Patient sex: M
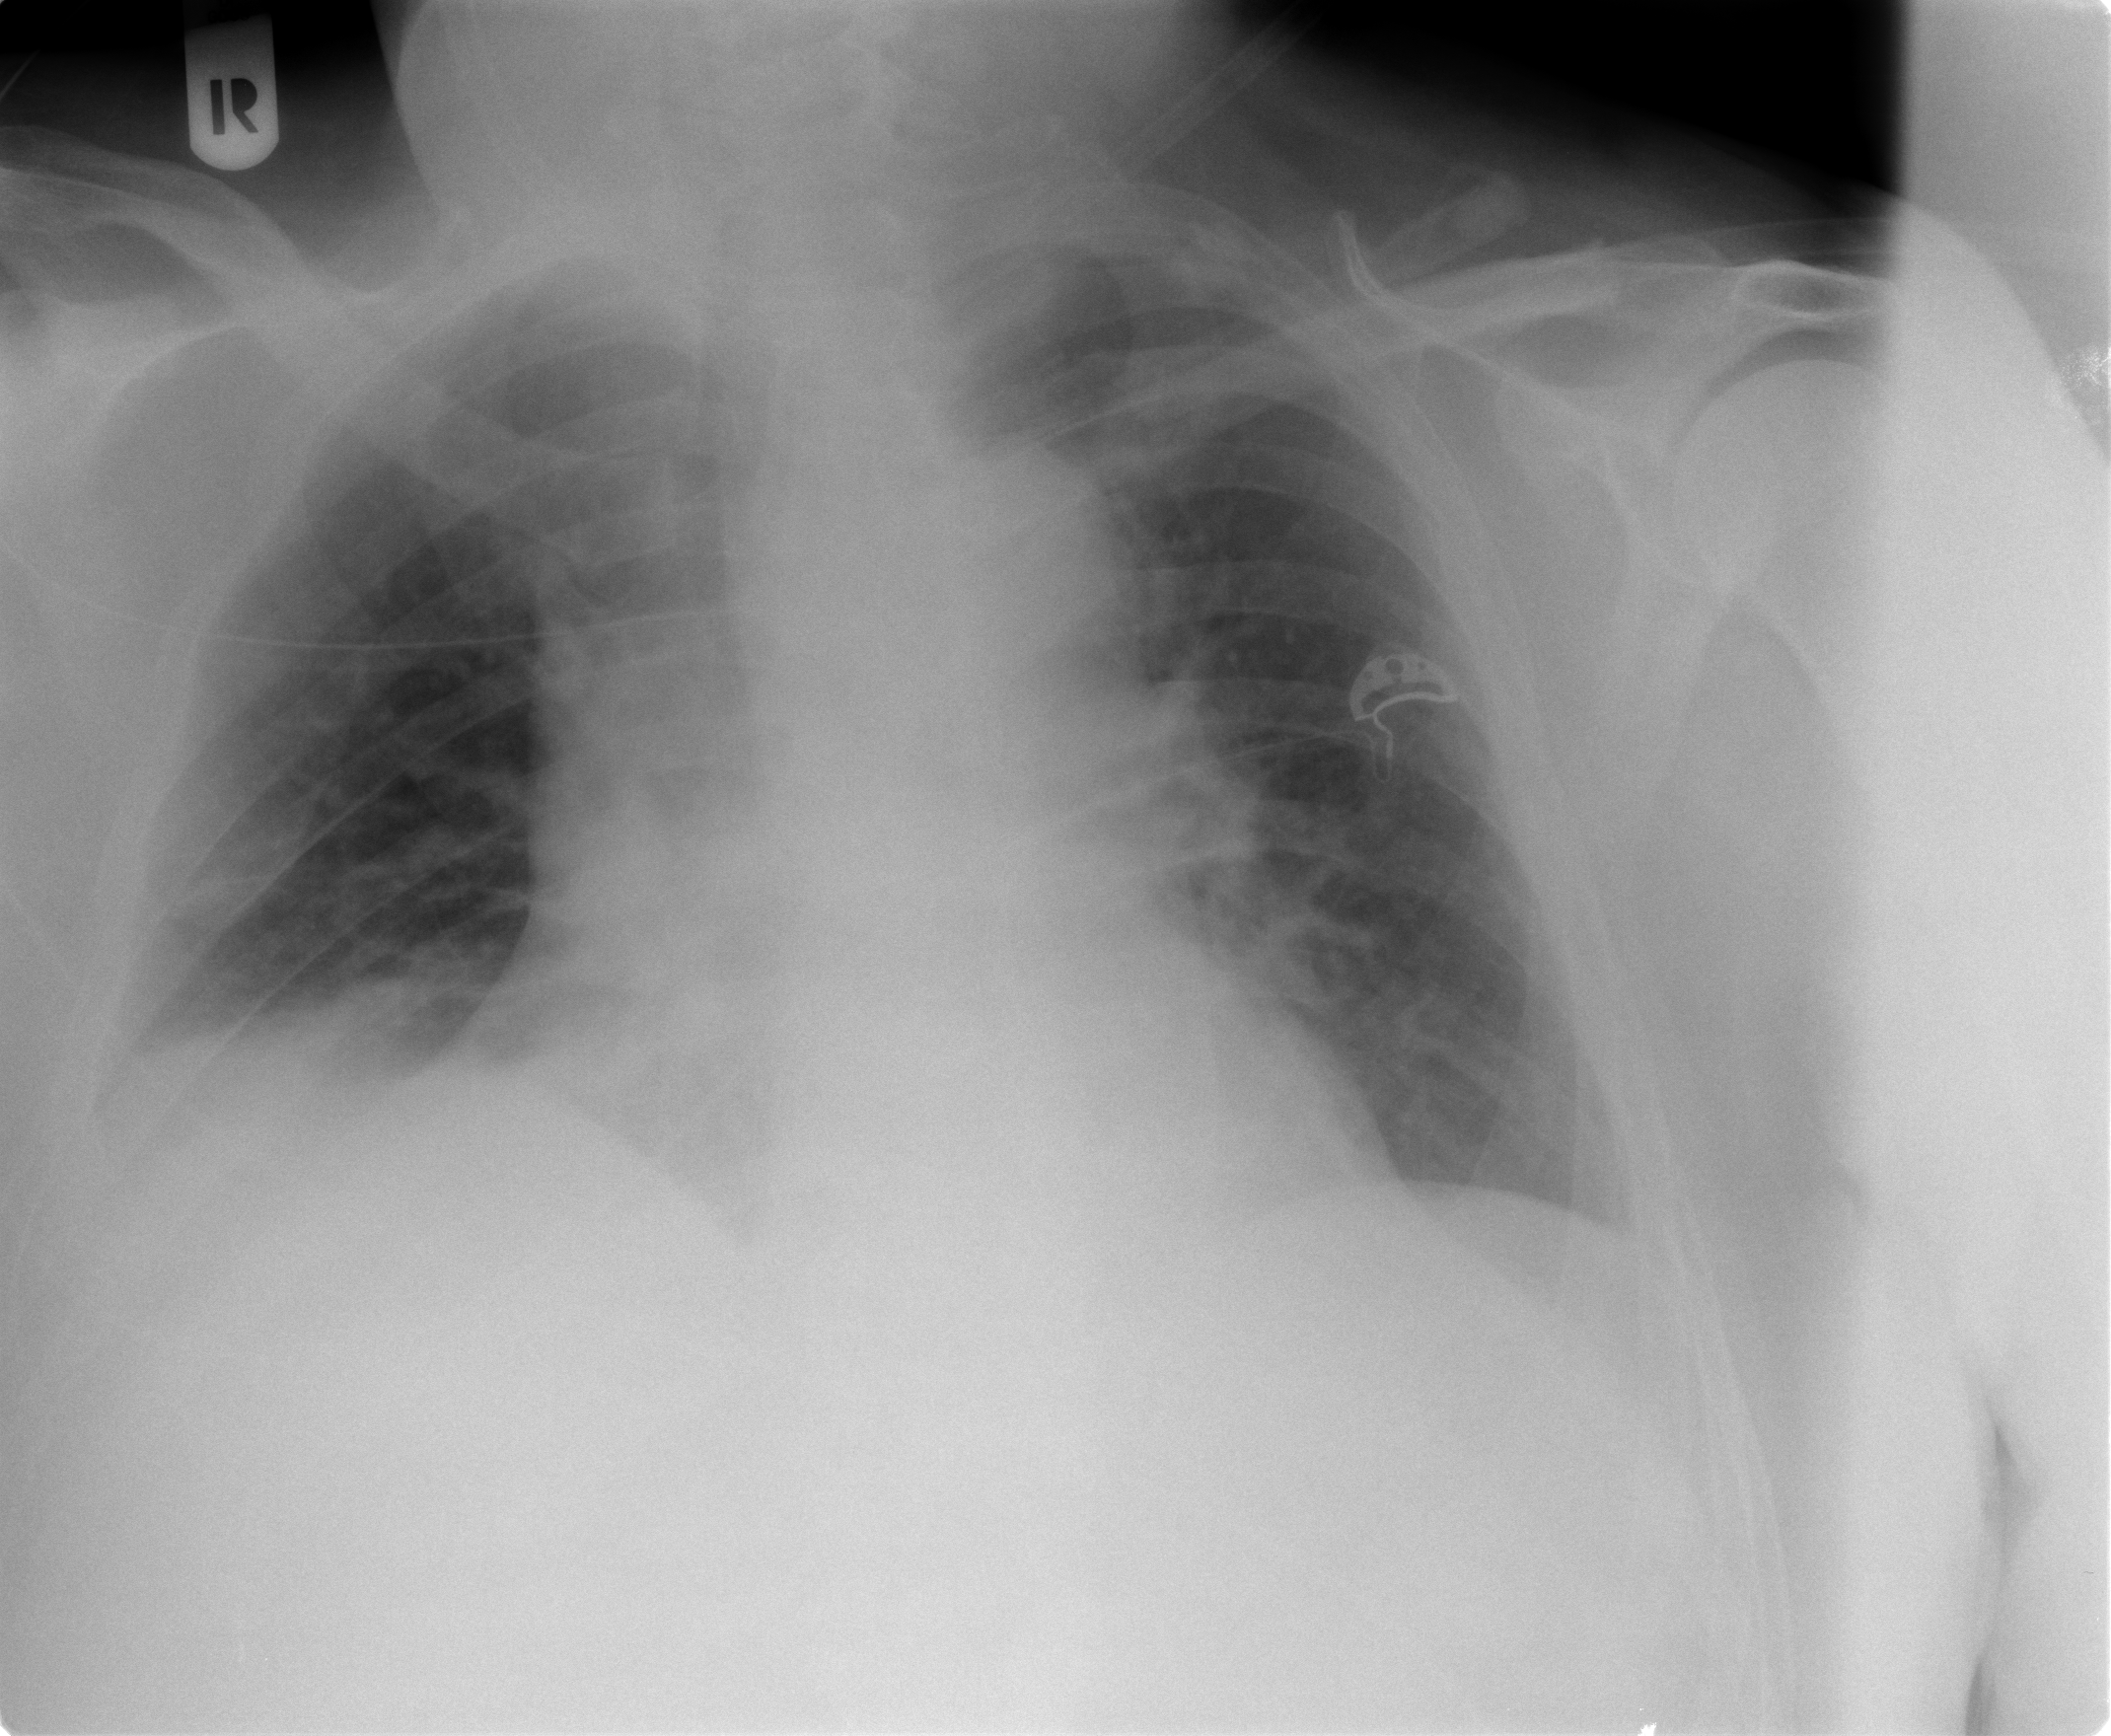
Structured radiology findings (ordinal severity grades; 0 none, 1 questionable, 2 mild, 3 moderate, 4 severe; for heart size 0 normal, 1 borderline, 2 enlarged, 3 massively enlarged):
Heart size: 2
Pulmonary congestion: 2
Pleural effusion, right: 1
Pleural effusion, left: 0
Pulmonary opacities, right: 2
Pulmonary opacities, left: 2
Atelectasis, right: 2
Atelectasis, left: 0